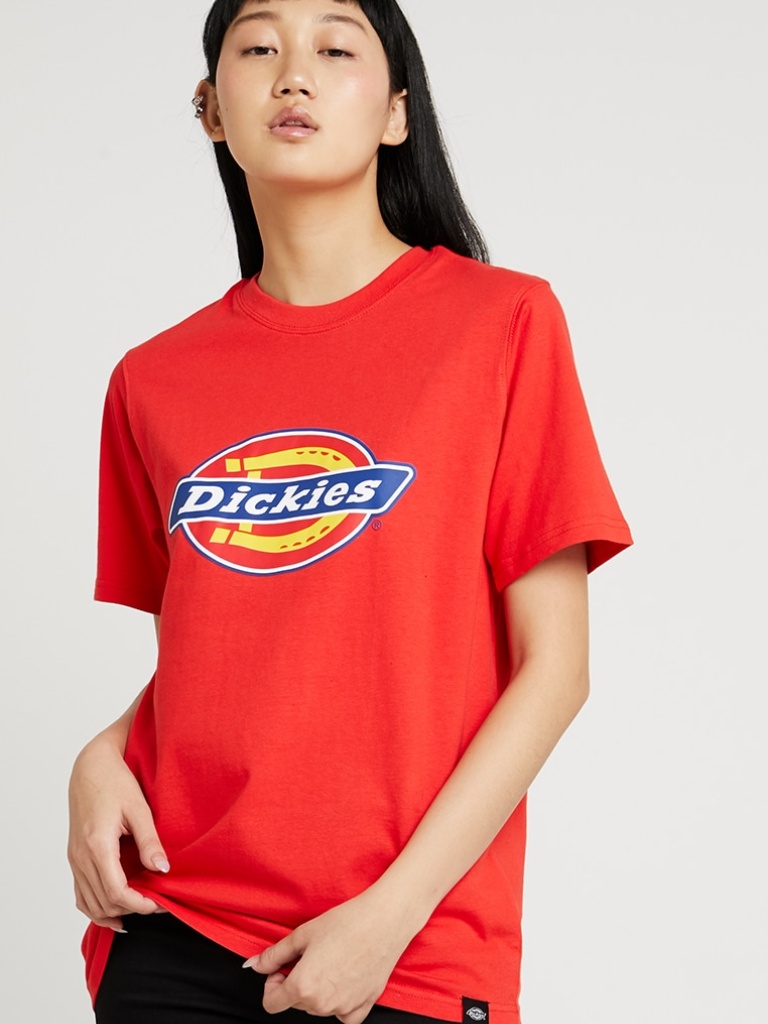
cotton relaxed short sleeve hip length Untucked crew t-shirt